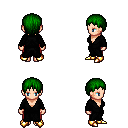
a pixel art fantasy rpg character, female body template, human, light skin, gray robe, red pants, green plain hairstyle, gold boots, four views (front, back, left, right), 2x2 character sprite sheet, small pixel art, hard edges, no anti-aliasing